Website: walmart
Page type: account-selection
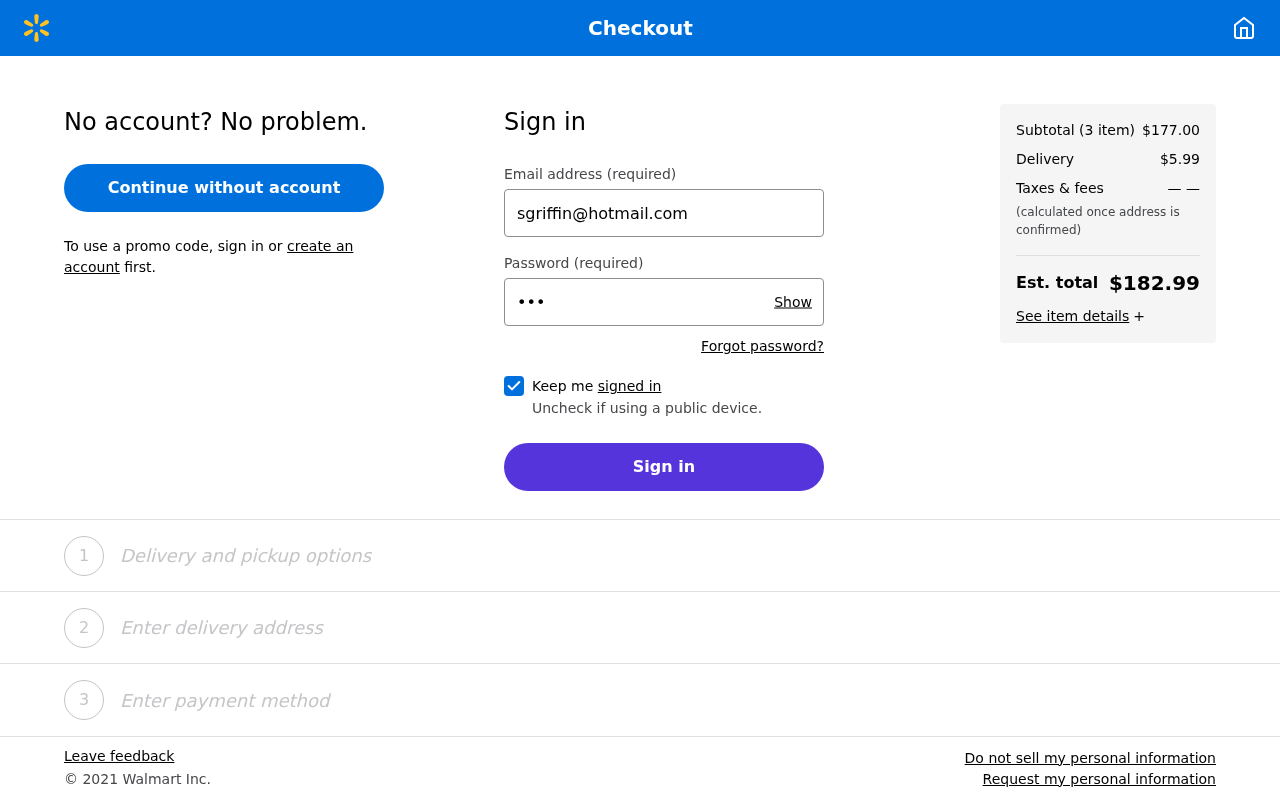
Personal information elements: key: PII_EMAIL
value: sgriffin@hotmail.com
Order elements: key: ORDER_NUM_ITEMS
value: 3
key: ORDER_SUBTOTAL
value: $177.00
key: ORDER_SHIPPING_COST
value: $5.99
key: ORDER_TOTAL
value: $182.99